Question: I'm using Zurb Foundation 5 and was looking to have a .row inside of a .row so that the .row could act as a wrapper for multiple columns. This worked great, but when I went to add a background inside of the inner row, it bleeds over into the top row - is this normal behavior?
I have attached a screenshot and the code I am using.
'''
<div class="row" id="banner" >
<div class="large-12 medium-12 columns" style="background:green;">
<h1>Banner/Top</H1>
</div>
<div id="bio" class="row" style="background:red;" >
<div class="large-6 medium-6 columns" >
<h1>LEFT</H1>
</div>
<div class="large-6 medium-6 columns" >
<h1>RIGHT</H1>
</div>
</div>
</div>
'''
Screenshot:

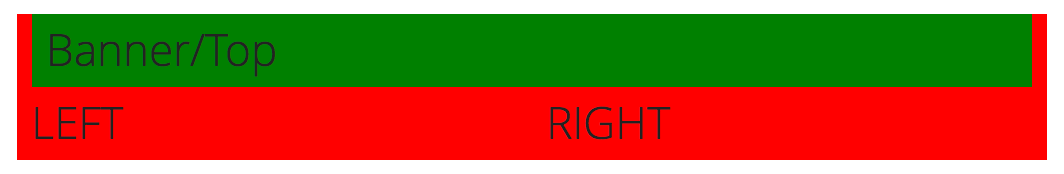
Answer: I think you need to put the top banner in it's own row that it takes up the full width. Like this:
'''
<div class="row" id="banner" >
<div class="row">
<div class="large-12 medium-12 columns" style="background:green;">
<h1>Banner/Top</H1>
</div>
</div>
<div id="bio" class="row" style="background:red;" >
<div class="large-6 medium-6 columns" >
<h1>LEFT</H1>
</div>
<div class="large-6 medium-6 columns" >
<h1>RIGHT</H1>
</div>
</div>
</div>
'''
edit: you may need one large-12 column that wraps both the banner+#bio rows